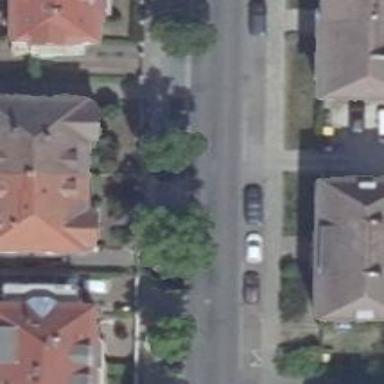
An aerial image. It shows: Tertiary road with asphalt surface. Street-side parking available on the right side.